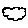
Label: cloud